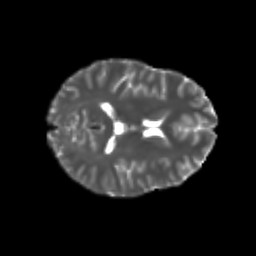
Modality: T2w
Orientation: axial
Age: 23
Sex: female
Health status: healthy
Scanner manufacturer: philips
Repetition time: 7.386 s
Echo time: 0.08599 s